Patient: sex F, age 80
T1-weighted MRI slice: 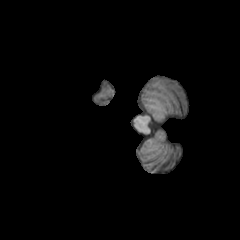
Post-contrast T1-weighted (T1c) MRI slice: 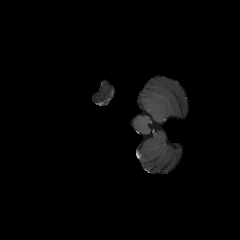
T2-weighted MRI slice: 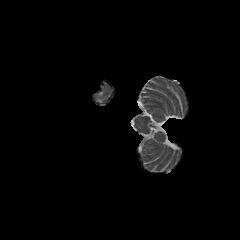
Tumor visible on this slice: no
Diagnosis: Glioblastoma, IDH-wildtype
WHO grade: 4